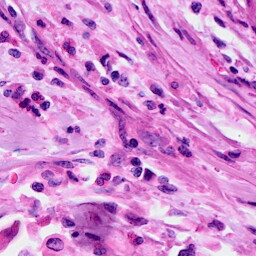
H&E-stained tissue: Cervix